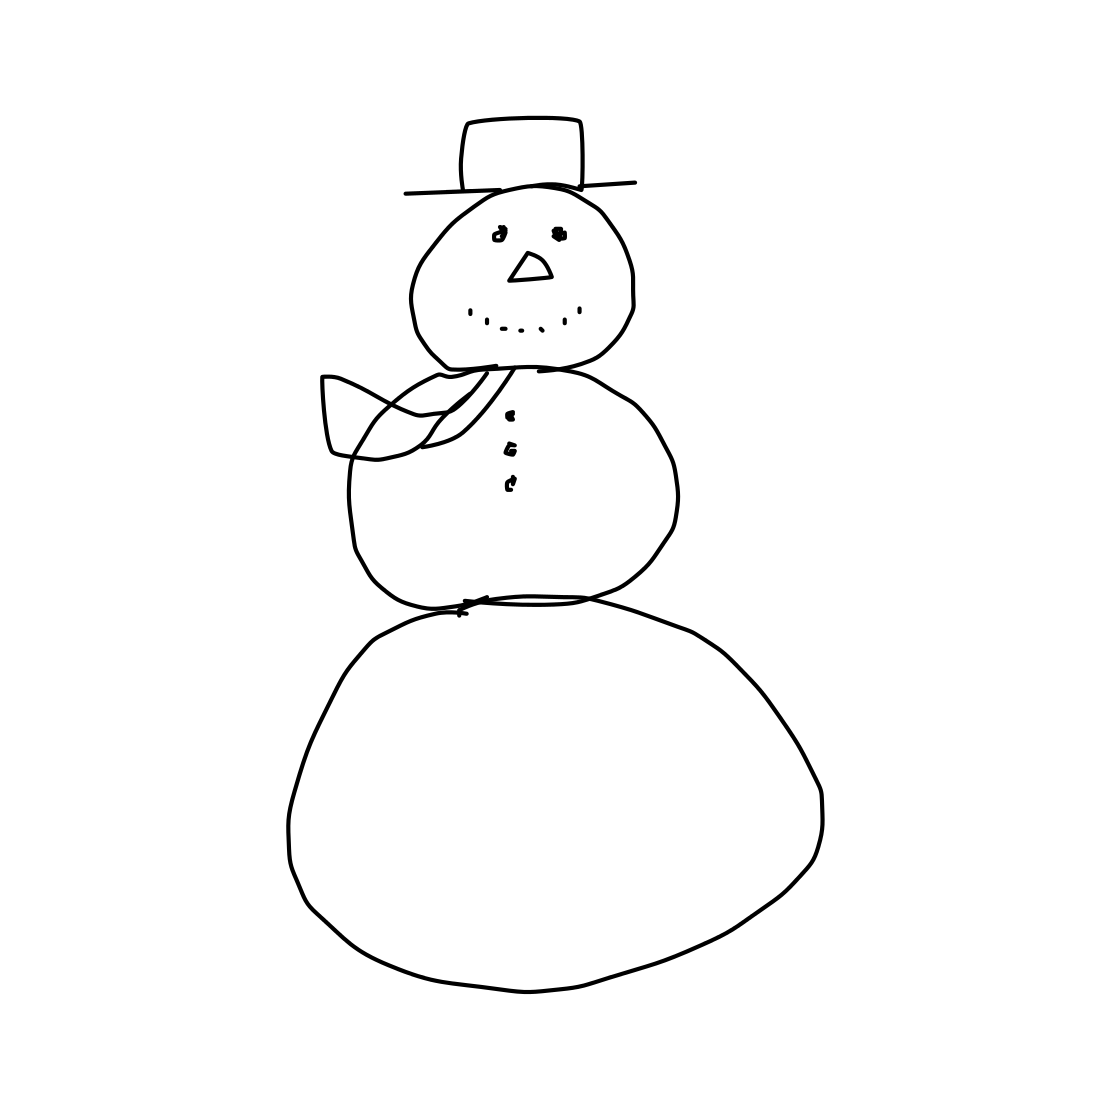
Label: snowman